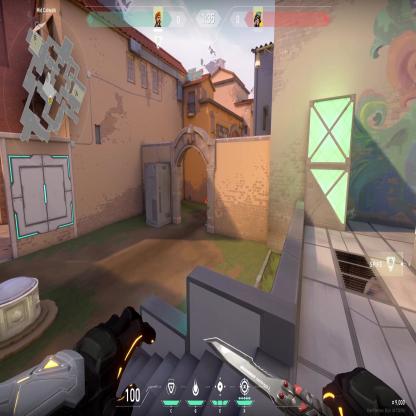
Label: enemy